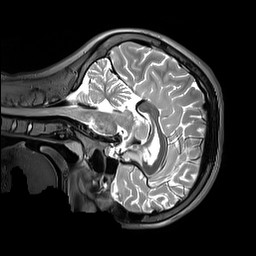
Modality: T2w
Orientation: sagittal
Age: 14
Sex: female
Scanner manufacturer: siemens
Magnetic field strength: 3 T
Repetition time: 3.2 s
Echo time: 0.408 s